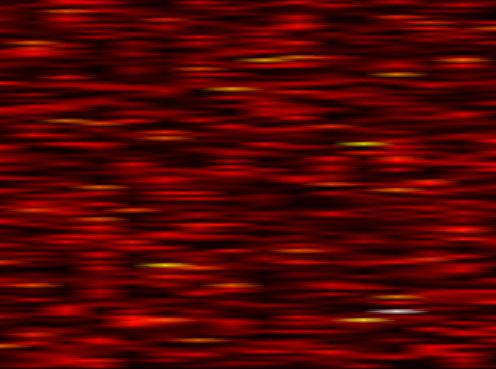
Label: OFDM